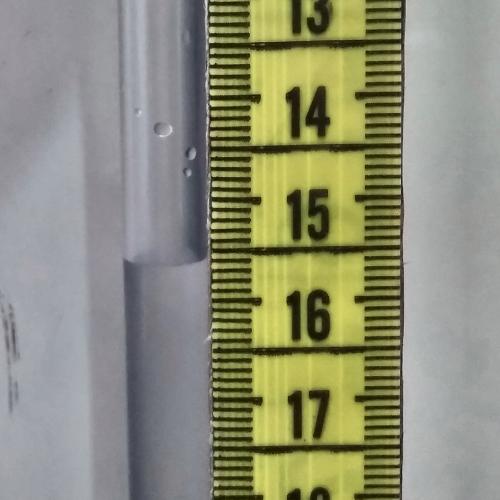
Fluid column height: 15.6 cm